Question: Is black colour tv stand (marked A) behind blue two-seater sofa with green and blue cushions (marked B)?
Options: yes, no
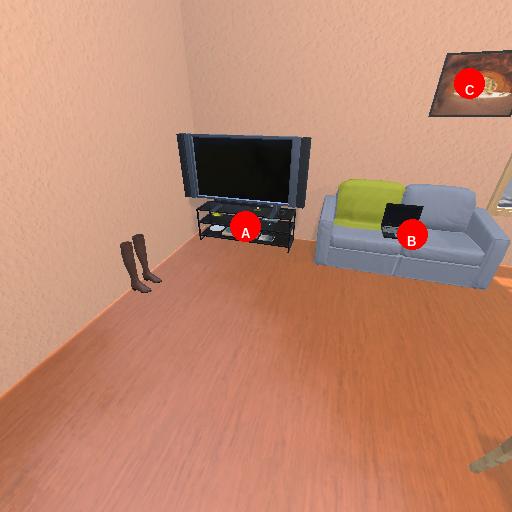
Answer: yes